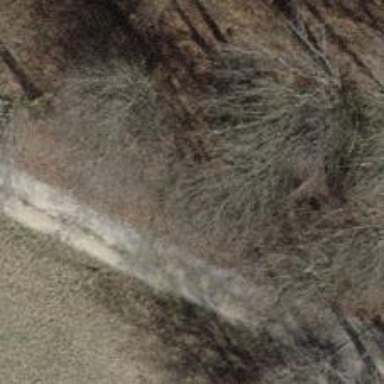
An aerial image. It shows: Bench.